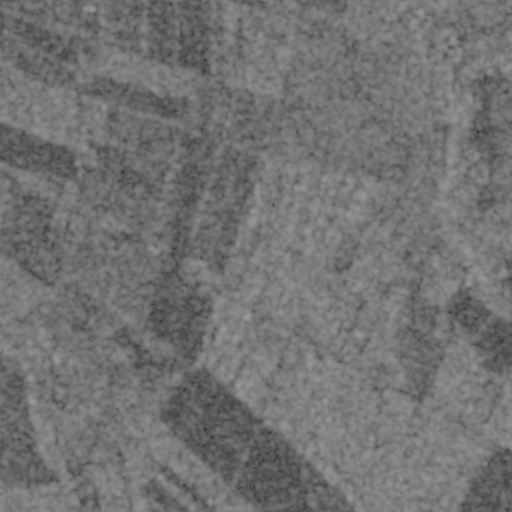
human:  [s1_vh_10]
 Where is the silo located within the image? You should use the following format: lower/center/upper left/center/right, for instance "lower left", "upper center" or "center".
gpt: The silo is located in the upper left of the image.
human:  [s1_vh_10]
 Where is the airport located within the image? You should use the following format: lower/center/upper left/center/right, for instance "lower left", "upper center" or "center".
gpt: There is no airport in the image.

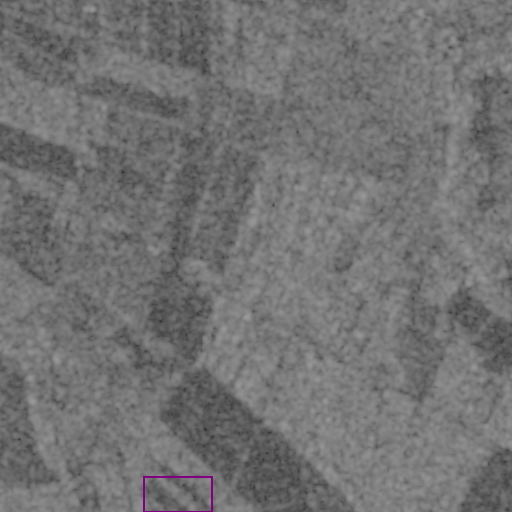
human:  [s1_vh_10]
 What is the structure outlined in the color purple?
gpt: The structure outlined in purple is a crop field.
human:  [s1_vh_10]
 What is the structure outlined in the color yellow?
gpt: There is no yellow outline.